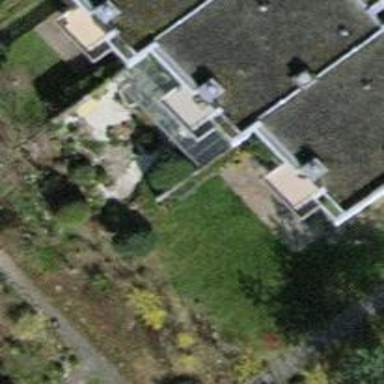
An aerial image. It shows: Terrace building.